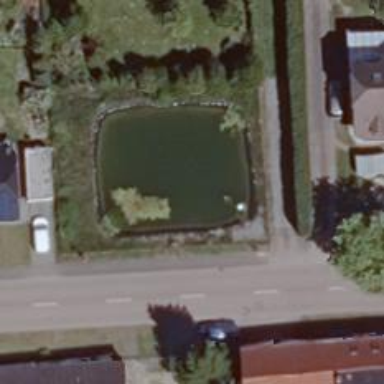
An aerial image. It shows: Emergency fire water pond.